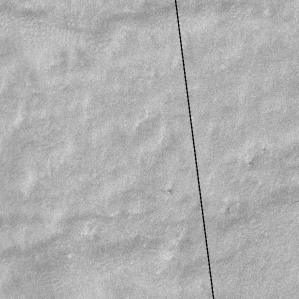
Label: frost